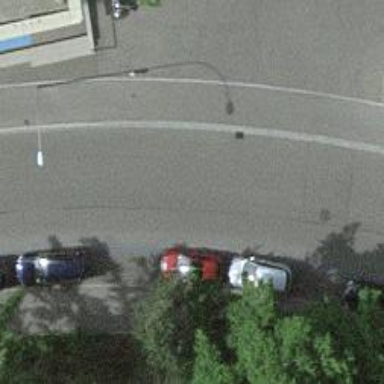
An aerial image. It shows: Residential road with asphalt surface and separate sidewalk.